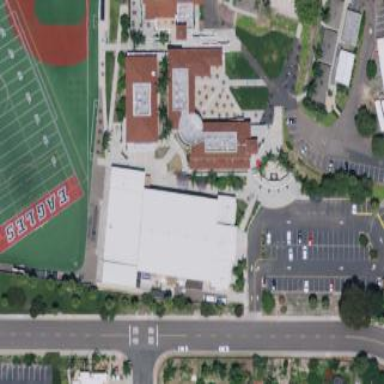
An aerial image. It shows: Educational building.